Aerial crown-view tile of a tropical tree (Barro Colorado Island, Panama), acquired 20250317:
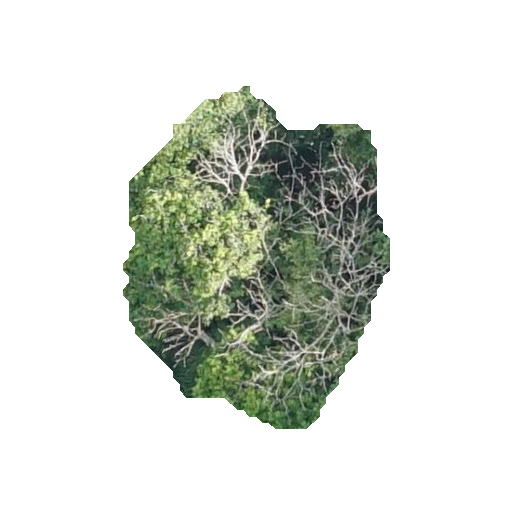
Species: Spondias mombin
GBIF accepted scientific name: Spondias mombin
Crown area: 97.331 m²